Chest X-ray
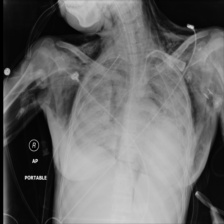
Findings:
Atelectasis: negative
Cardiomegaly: negative
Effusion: negative
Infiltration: negative
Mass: negative
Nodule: negative
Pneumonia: negative
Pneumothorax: negative
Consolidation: negative
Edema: negative
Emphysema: positive
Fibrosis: negative
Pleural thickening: negative
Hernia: negative